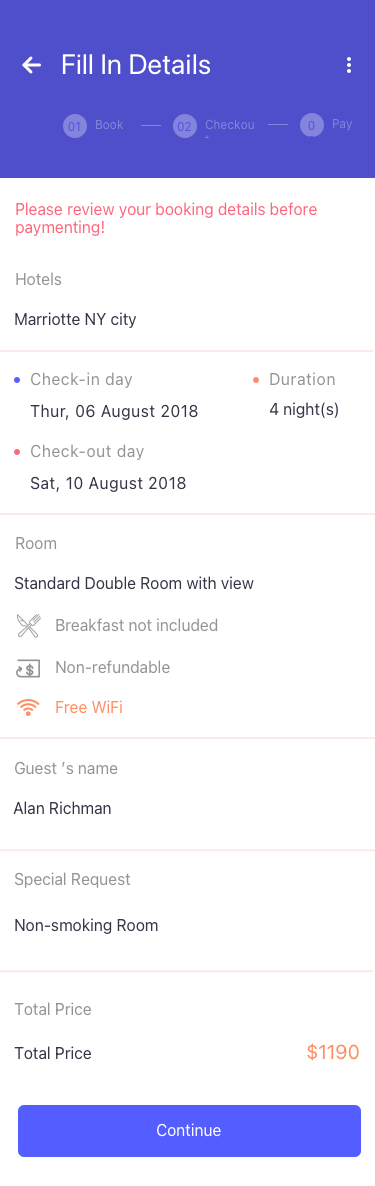
Text in this UI design:
Fill In Details
01
Book
02
Checkout
03
Pay
Total Price
$1190
Total Price
Special Request
Non-smoking Room
Check-in day
Check-out day
Thur, 06 August 2018
Sat, 10 August 2018
Duration
4 night(s)
Continue
Please review your booking details before
paymenting!
Hotels
Marriotte NY city
Guest ’s name
Alan Richman
Room
Standard Double Room with view
Non-refundable
Free WiFi
Breakfast not included